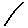
Label: line